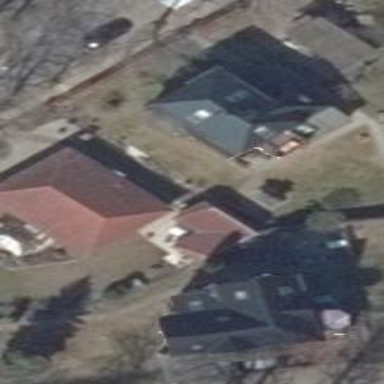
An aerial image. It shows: Detached building with hipped roof.